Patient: sex F, age 66
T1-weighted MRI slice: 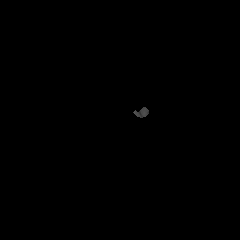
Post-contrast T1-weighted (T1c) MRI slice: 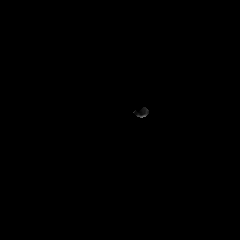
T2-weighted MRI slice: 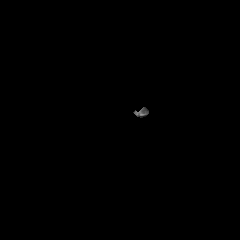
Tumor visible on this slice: no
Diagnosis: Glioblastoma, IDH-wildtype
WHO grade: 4